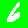
Digit: 6